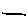
Label: line